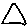
Label: triangle